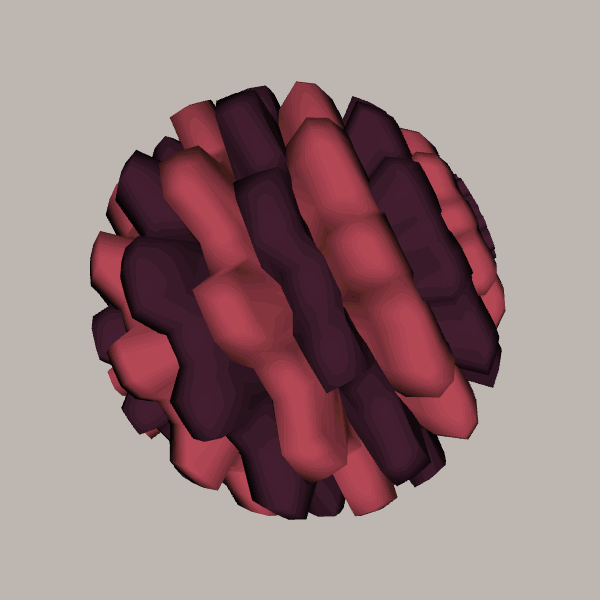
Background: light